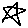
Label: star